Question: I have a problem with my datetime picker.
I have JavaScript code at 'view.htm' that load 'view_part.htm' as search result.
At 'view_part.htm', I create datetime picker using jQuery UI, but it didn't show up. I wrote the jQuery code at 'view.htm' and it still doesn't work.
This is my code:
'''
for(i=0;i<sum;i++){
$("#TGL_APPROVE_"+i).datepicker();
$("#TGL_APPROVE_"+i).datepicker( "option", "dateFormat", "yy-mm-dd" );
}
'''
This is my view:
>
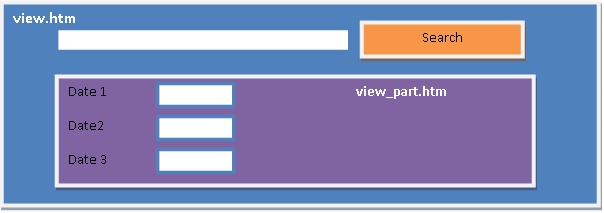
Answer: I don't know what your variables 'i' & 'sum' refer to here, but as per the code in your comments you need to do something like this:
'''
$("#cont_list").load('<?=HOME?><?=APPID?>/cont_list?no_req={$row_request.NO_REQU EST} #list', function(data) {
for(i=0;i<sum;i++){
$("#TGL_APPROVE_"+i).datepicker( "option", "dateFormat", "yy-mm-dd" );
}
});
'''
the callback here ensures that is bind to your element whenever they are added to the DOM.